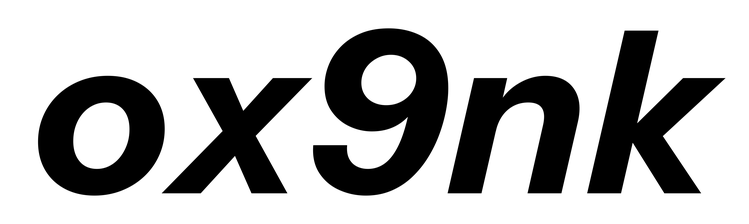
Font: InstrumentSans-Italic_Bold_Italic